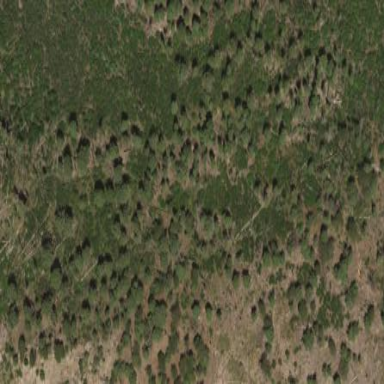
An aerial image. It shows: Woodland with evergreen needle-leaved trees.